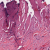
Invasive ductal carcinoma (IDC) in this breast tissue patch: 1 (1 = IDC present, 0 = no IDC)